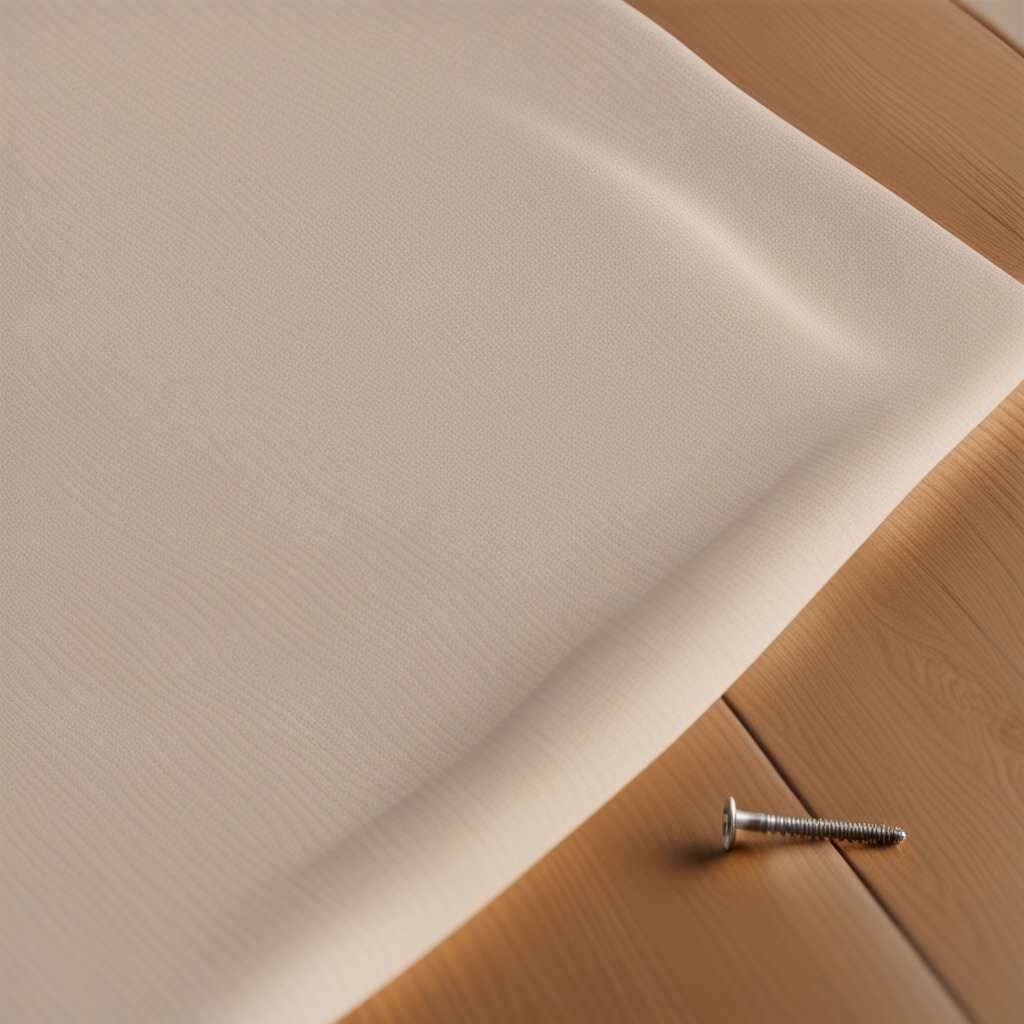
A metal screw lying on a wooden table in an outdoor workshop during daytime bright natural light soft shadows worn but beneath the cloth.